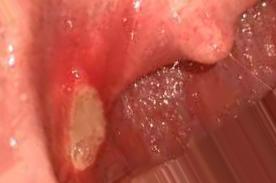
Condition: Mouth Ulcer